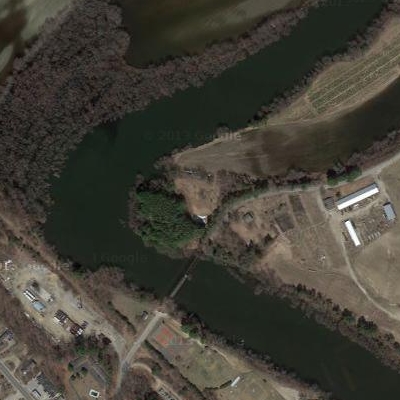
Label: dRiverLake